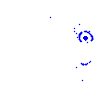
Particle: pion